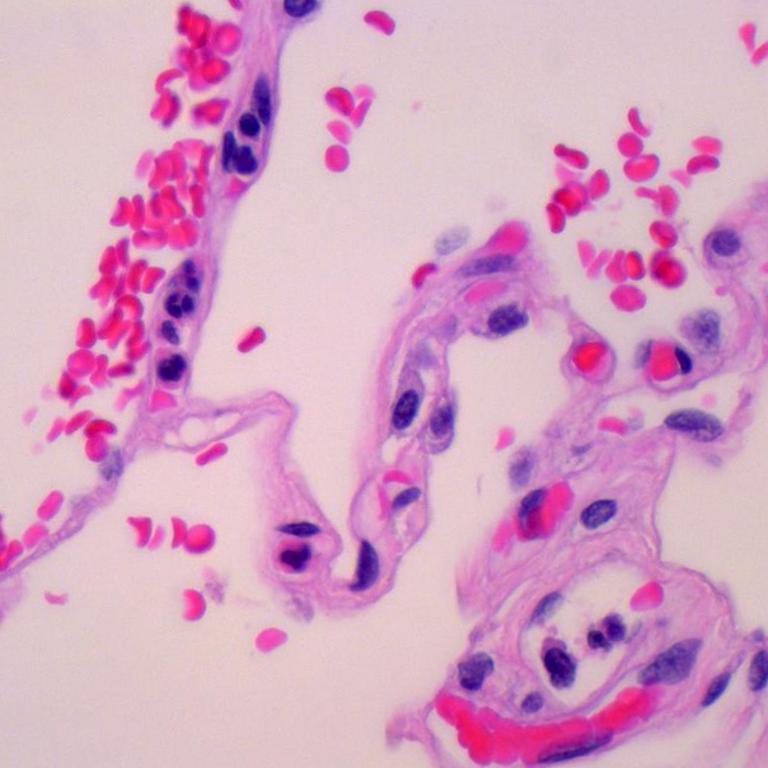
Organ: lung
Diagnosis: benign